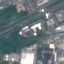
Land use / land cover: Industrial